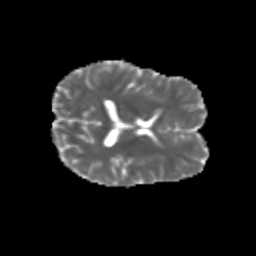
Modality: MD
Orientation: axial
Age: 28
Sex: female
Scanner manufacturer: siemens
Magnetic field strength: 3 T
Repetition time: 3.5 s
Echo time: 0.113 s